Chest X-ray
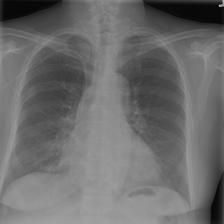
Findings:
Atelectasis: negative
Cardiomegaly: negative
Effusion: negative
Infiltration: negative
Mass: negative
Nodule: negative
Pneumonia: negative
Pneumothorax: negative
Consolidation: negative
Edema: negative
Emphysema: negative
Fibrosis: negative
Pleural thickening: negative
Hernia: negative